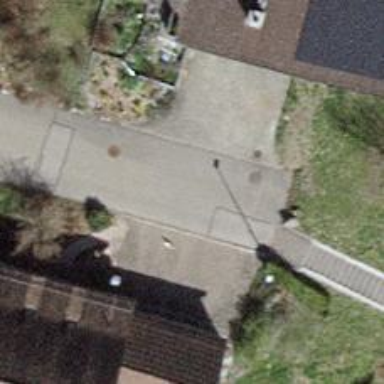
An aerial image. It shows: Set of steps on the road.